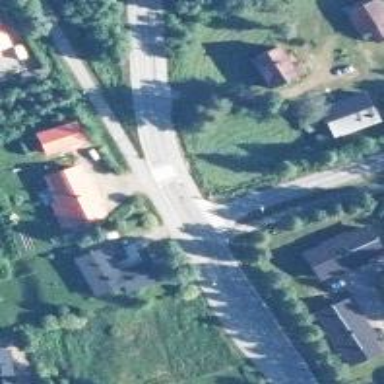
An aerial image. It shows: Zebra crossing on the road.